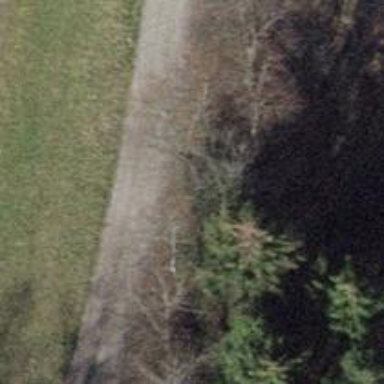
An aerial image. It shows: Track with pebblestone surface graded as grade3.